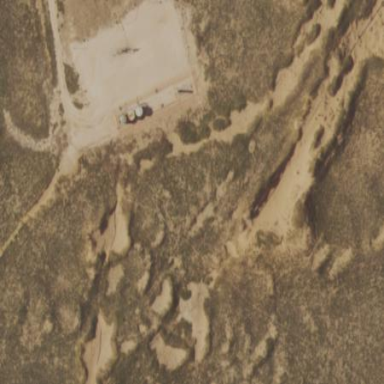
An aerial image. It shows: Wellsite with natural sand surroundings.